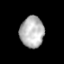
Tissue: lung
Cell type: Endothelial cells
Senescence score: 0.5891
Nuclear area (px): 731
Mean DAPI intensity: 181.843